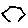
Label: hexagon